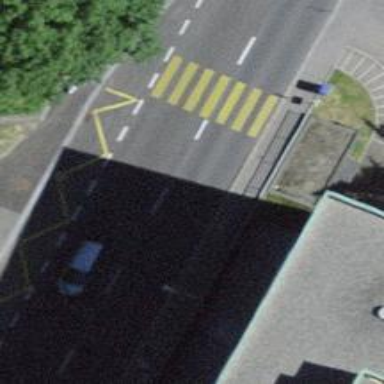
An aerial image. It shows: Bus stop with platform for public transport.